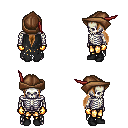
a pixel art fantasy rpg character, male body template, skeleton, black tattered cape, gold greaves, brown ponytail hairstyle, leather cap, gold gloves, black shoes, four views (front, back, left, right), 2x2 character sprite sheet, small pixel art, hard edges, no anti-aliasing